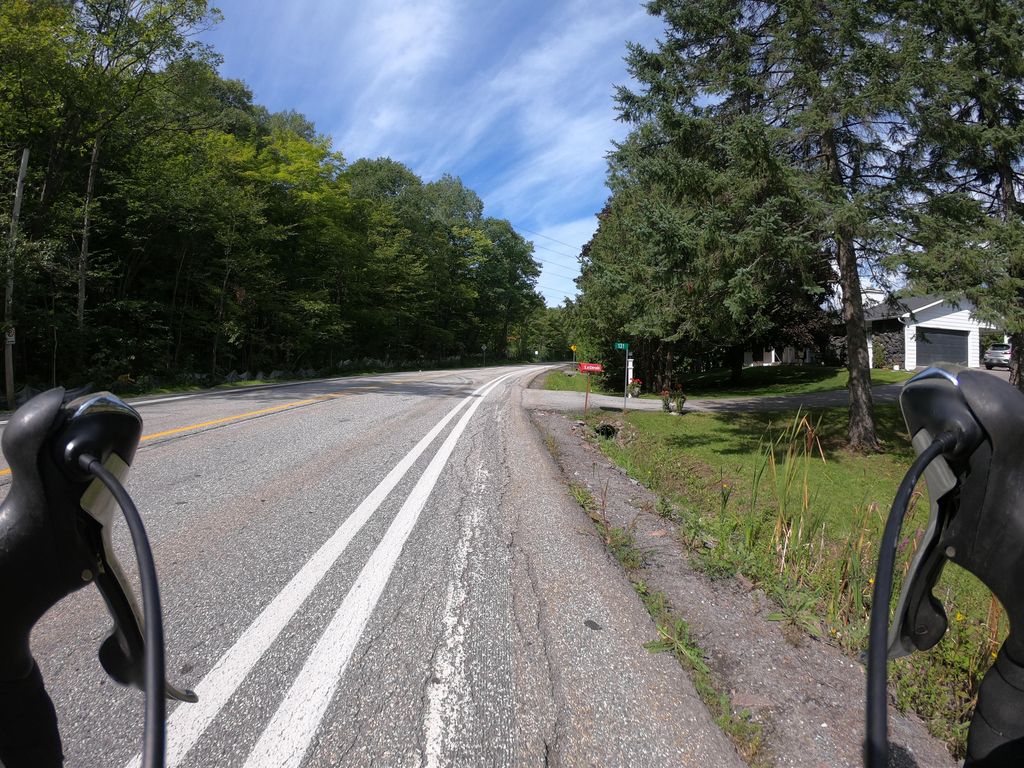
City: ottawa-gatineau